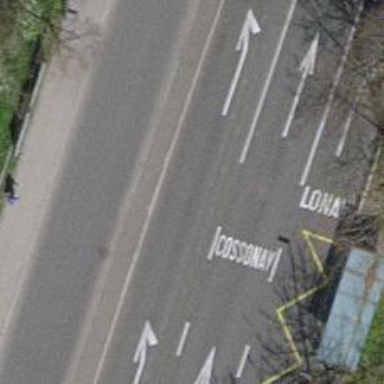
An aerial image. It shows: Bus stop with shelter for public transportation.